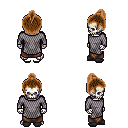
a pixel art fantasy rpg character, male body template, skeleton, chain mail, robe skirt, brown short topknot hairstyle, gray slippers, four views (front, back, left, right), 2x2 character sprite sheet, small pixel art, hard edges, no anti-aliasing